Question: In the below stack setup, where could I serve static content? (going with a CDN is not an option).
I'm not getting in which server should I put them (servers 2 and 3, meaning static requests would go through HAProxy too?) or if static request should be served in the 1st instance (this way static content would be served from Nginx and stored in server1).
'''
Nginx (server 1) - Nginx due to SSL
\/
HAProxy (server 1)
\/ \/
Server 2 Server 3
(Apache) (Apache)
'''
Some additional questions:
1. Nginx and HAProxy should be in different servers?
2. Server2 and Server3 should have Nginx on :80, then if static, serve it, if not, proxy to Apache on the same server?

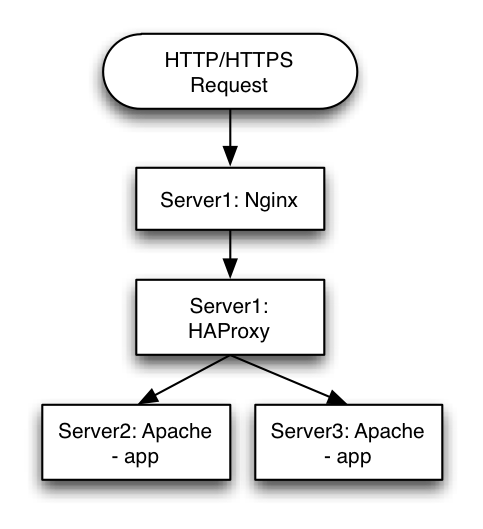
Answer: I would place the static on server #1 to make the trip as short as possible. That way you don't have to duplicate static files over server #2 and #3.
Having a load-balancer on the same server as nginx is not a problem at all. You could do with nginx alone for a simple load-balancer.